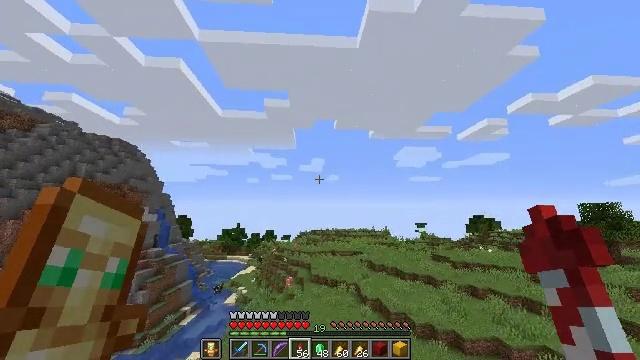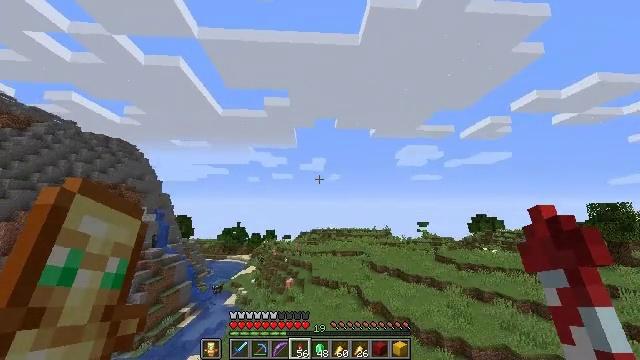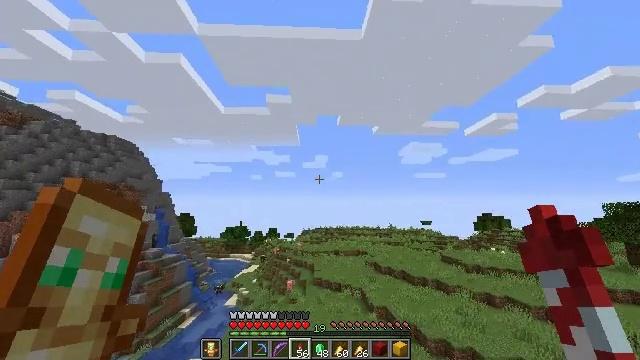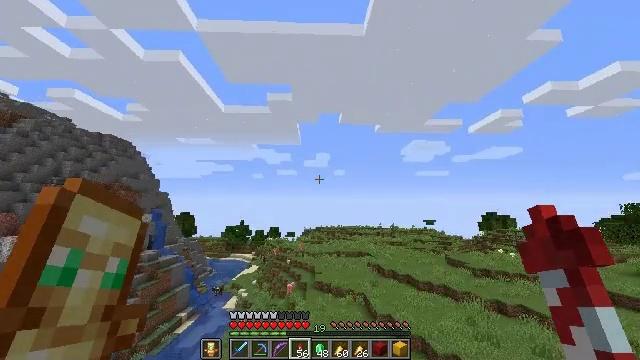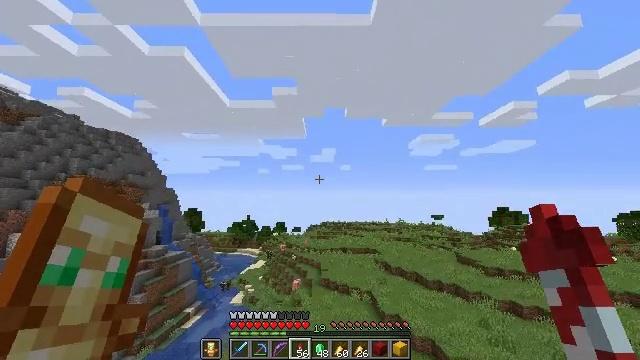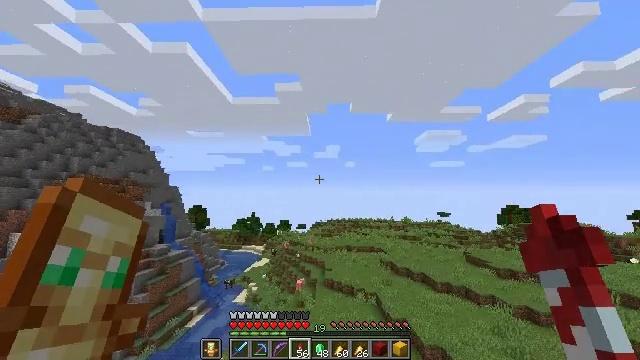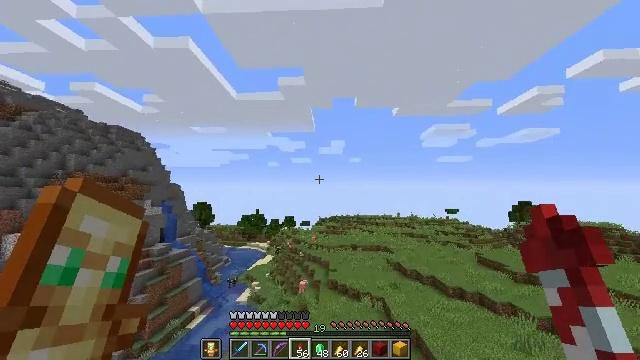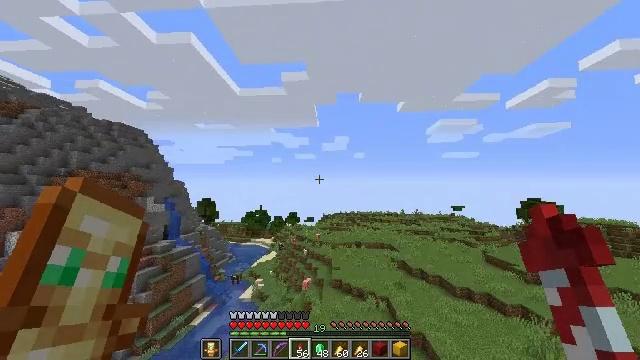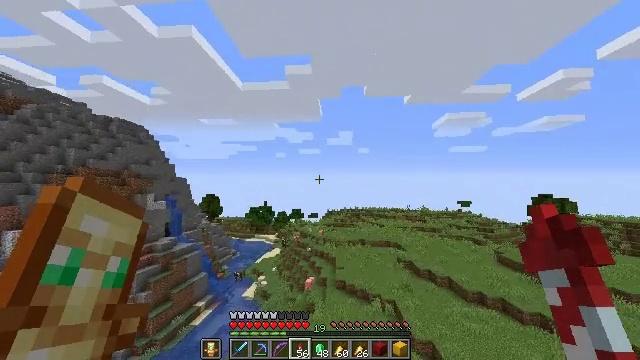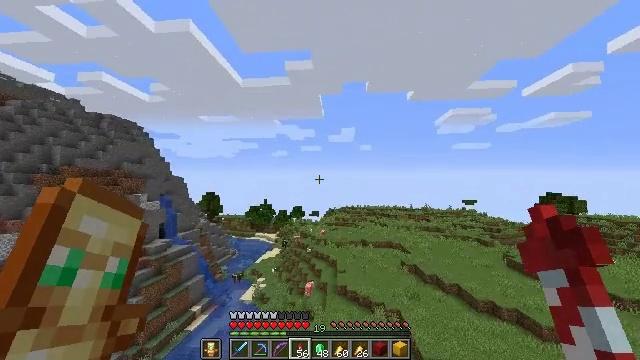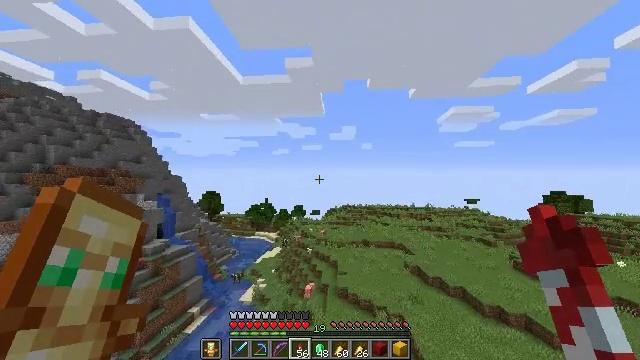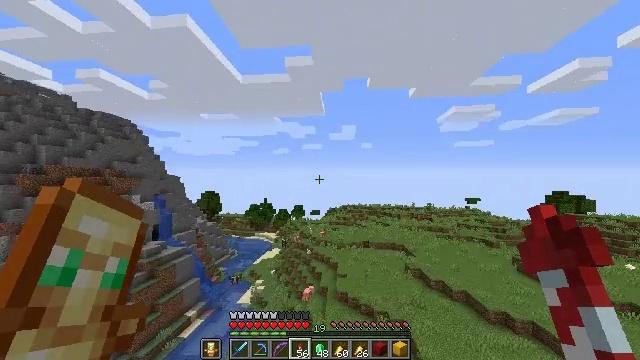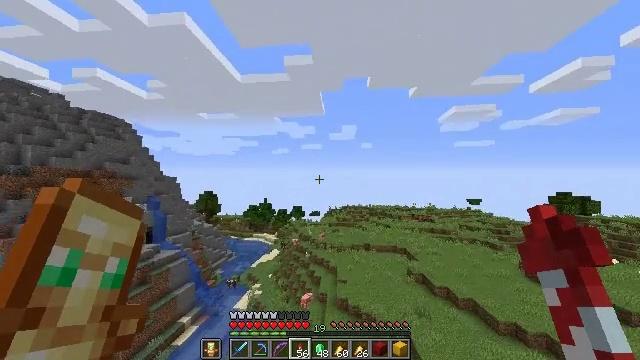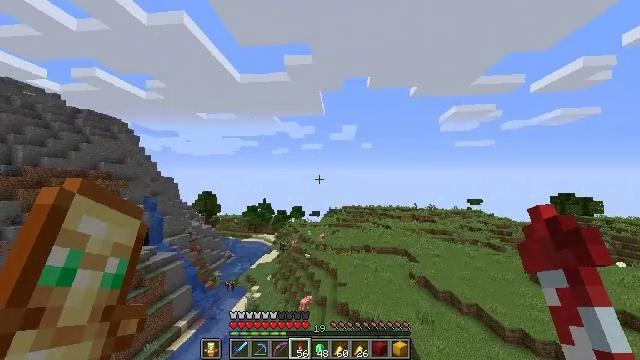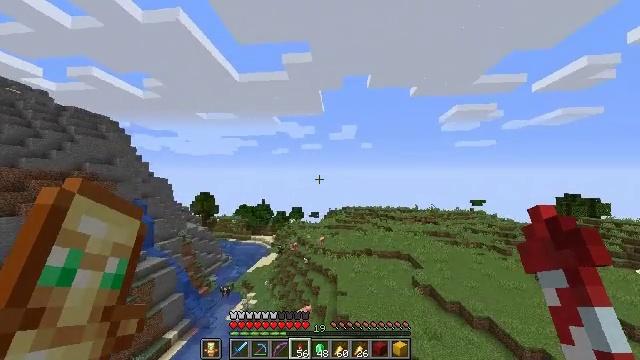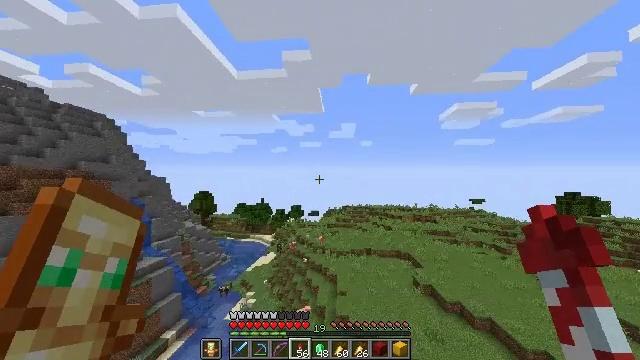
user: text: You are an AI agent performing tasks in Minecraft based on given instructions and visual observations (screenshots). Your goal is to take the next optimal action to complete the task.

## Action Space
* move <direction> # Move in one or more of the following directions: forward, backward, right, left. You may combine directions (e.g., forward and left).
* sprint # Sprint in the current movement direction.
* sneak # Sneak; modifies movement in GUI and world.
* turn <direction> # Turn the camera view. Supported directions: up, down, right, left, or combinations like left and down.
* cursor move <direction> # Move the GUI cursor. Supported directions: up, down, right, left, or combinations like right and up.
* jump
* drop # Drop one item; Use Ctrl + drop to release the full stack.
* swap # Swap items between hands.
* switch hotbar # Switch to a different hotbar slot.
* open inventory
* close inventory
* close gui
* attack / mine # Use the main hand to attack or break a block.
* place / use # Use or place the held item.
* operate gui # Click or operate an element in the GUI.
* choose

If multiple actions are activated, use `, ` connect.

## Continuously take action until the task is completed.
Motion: motion action
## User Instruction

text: Get spruce planks back into your inventory.
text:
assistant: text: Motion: move forward, sprint, jump
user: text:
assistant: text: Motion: move forward, sprint, jump
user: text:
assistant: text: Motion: move forward, sprint, jump
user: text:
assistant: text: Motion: move forward, sprint, turn left and down, jump
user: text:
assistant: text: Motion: move forward, sprint, turn left, jump
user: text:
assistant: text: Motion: move forward, sprint, turn left and down, jump
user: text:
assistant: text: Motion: move forward, sprint, turn left and down, jump
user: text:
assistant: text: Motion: move forward, sprint, turn left and down, jump
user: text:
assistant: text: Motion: move forward, sprint, jump
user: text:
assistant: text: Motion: move forward, sprint, jump
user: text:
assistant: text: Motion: move forward, sprint, jump
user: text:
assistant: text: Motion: move forward, sprint, jump
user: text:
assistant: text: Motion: move forward, sprint, jump
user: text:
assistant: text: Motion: move forward, sprint, jump
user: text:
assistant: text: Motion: move forward, sprint, jump
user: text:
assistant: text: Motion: move forward, sprint, turn right, jump
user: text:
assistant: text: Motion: move forward, sprint, turn right, jump
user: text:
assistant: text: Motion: move forward, sprint, turn right, jump
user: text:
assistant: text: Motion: move forward, sprint, turn right, jump
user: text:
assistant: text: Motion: move forward, sprint, turn right and down, jump
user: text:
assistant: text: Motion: move forward, sprint, turn right and down, jump
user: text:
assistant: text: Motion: move forward, sprint, turn right and down, jump
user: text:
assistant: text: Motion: move forward, sprint, turn right and down, jump
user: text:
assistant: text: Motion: move forward, sprint, turn right and down, jump
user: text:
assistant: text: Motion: move forward, sprint, turn right, jump
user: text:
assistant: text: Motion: move forward, sprint, jump
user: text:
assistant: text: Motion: move forward, sprint, jump
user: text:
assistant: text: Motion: move forward, sprint, jump
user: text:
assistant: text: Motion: move forward, sprint, jump
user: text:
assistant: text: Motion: move forward, sprint, jump